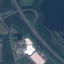
Land use / land cover: Highway